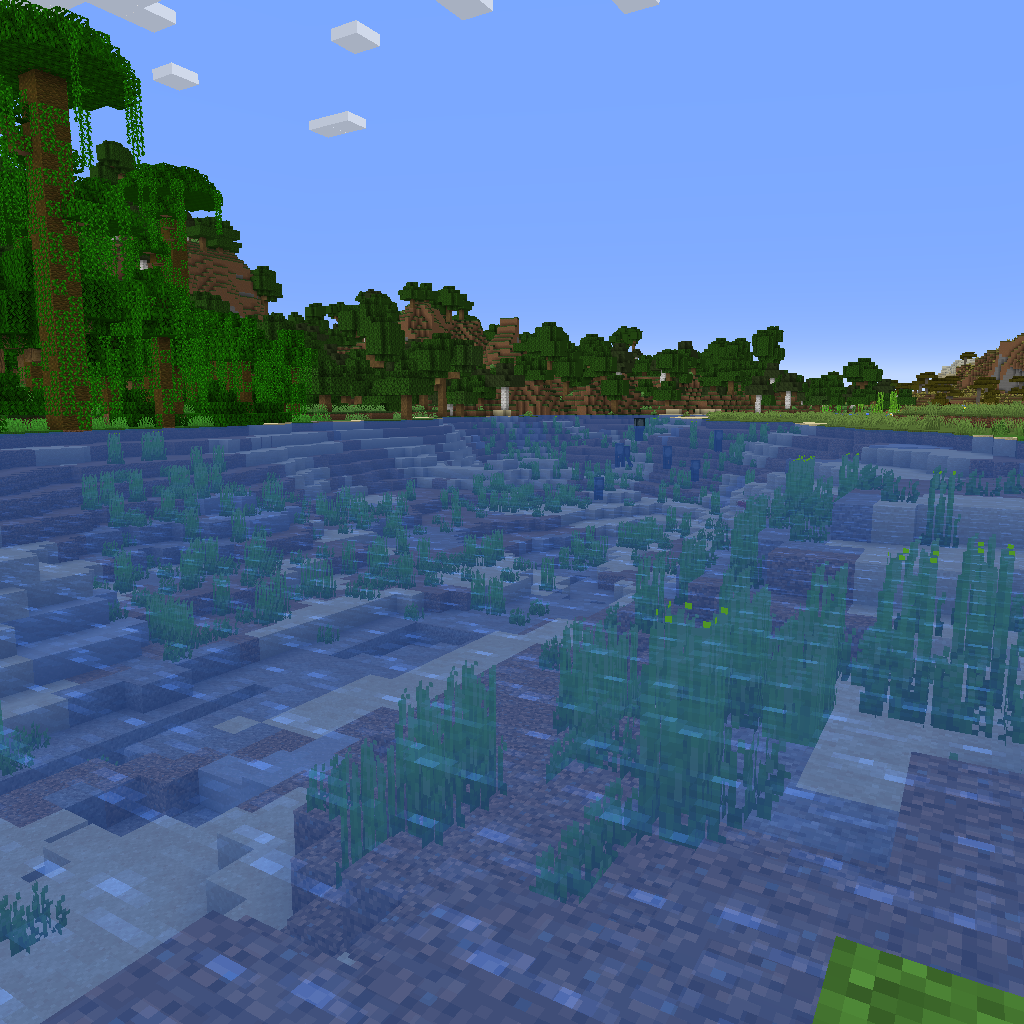
river with trees in background